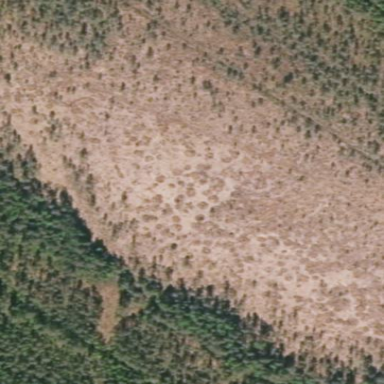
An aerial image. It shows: Mixed leaf type scrub vegetation portrays natural setting in the image.